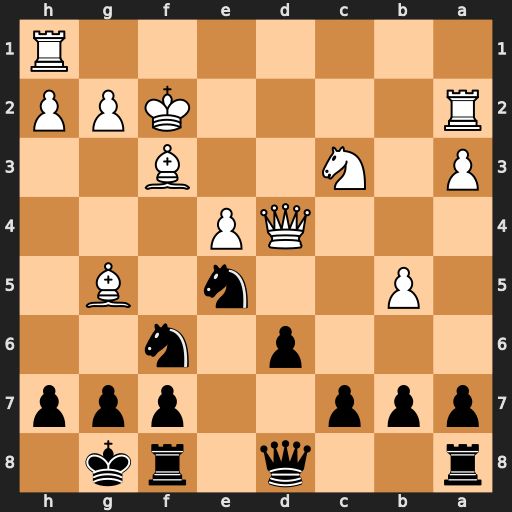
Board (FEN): r2q1rk1/ppp2ppp/3p1n2/1P2n1B1/3QP3/P1N2B2/R4KPP/7R
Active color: b
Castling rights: -
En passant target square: -
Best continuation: Nfg4+ Kg3 Qxg5